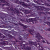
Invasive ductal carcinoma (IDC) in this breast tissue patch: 1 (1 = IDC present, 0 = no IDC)